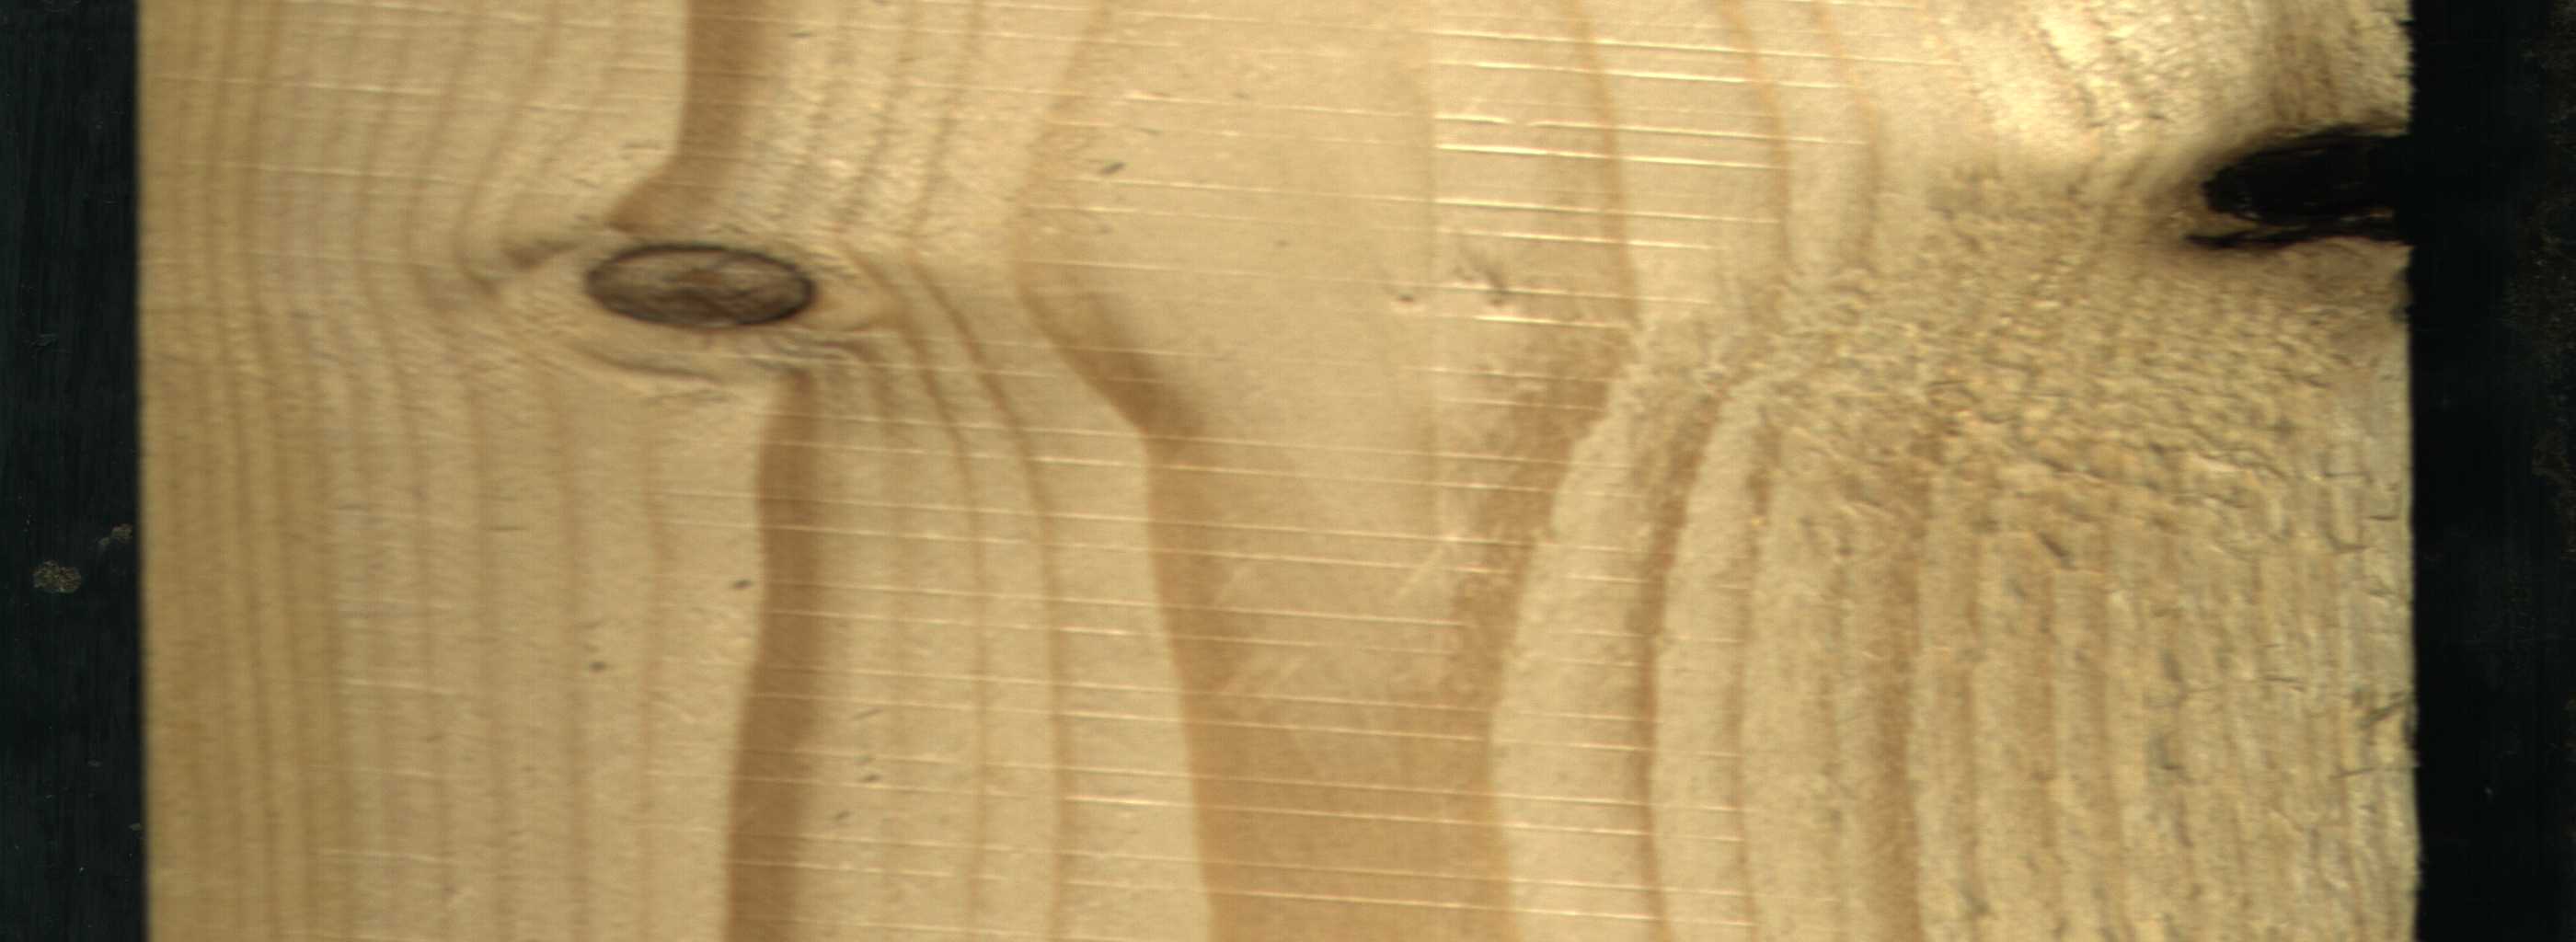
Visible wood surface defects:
Quartzity
Quartzity
Knot_missing
Dead_Knot